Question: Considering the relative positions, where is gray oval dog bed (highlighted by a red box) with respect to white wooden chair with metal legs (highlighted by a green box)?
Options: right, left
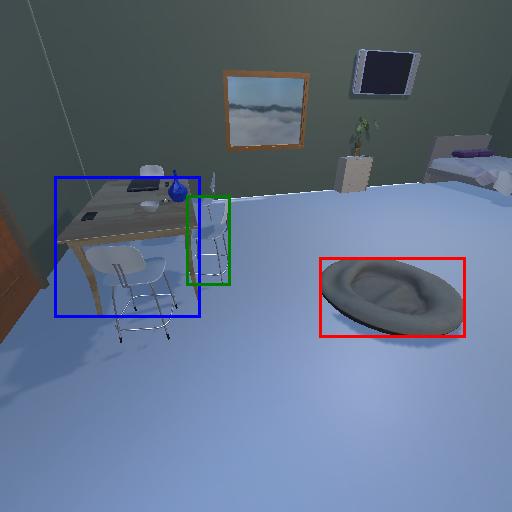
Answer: right